Question: I have two textbox 'Name' and 'Description' with two separate error lables for them.
post create method returns error in json in array of objects , I want to filter those messages and check if 'propertyName' is 'Name' then show that 'errorMessage' to 'Name' textbox.
'''
<textarea id="txtDescription" ng-model="Description" class="form-control"></textarea>
<label ng-repeat="MyError in errors (want to apply filter here where propertyName is 'Description')" ng-model="Description" ng-show="Descriptionalert">{{MyError.ErrorMessage}}</label>
<textarea id="txtName" ng-model="NAme" class="form-control"></textarea>
<label ng-repeat="MyError in errors (want to apply filter here where propertyName is 'Name')" ng-model="Description" ng-show="Descriptionalert">{{MyError.ErrorMessage}}</label>
.error(function (responseText, status, error) {
$scope.errorvalue = false;
$scope.errors = responseText;
'''

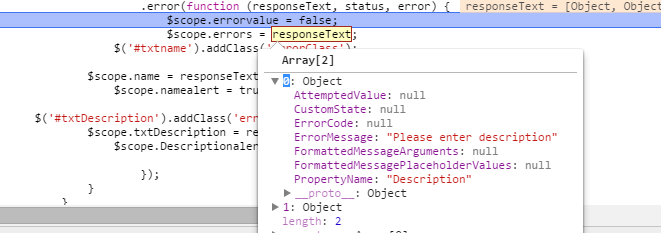
Answer: A simple way is to add 'ng-if'
'''
<div ng-repeat="MyError in errors">
<label ng-if="MyError.PropertyName === 'Description'"></div>
</div>
'''